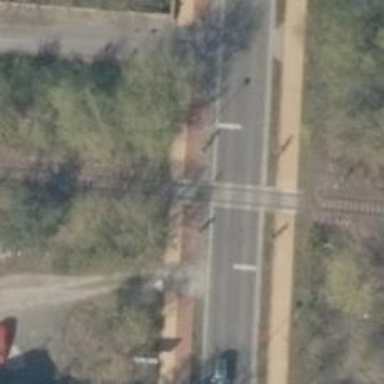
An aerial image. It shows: Crossing for the railway.